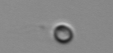
Label: nanoplankton_mix